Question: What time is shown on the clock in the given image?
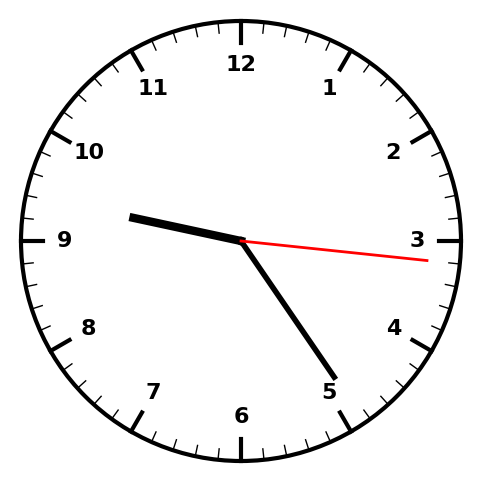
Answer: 09:24:16